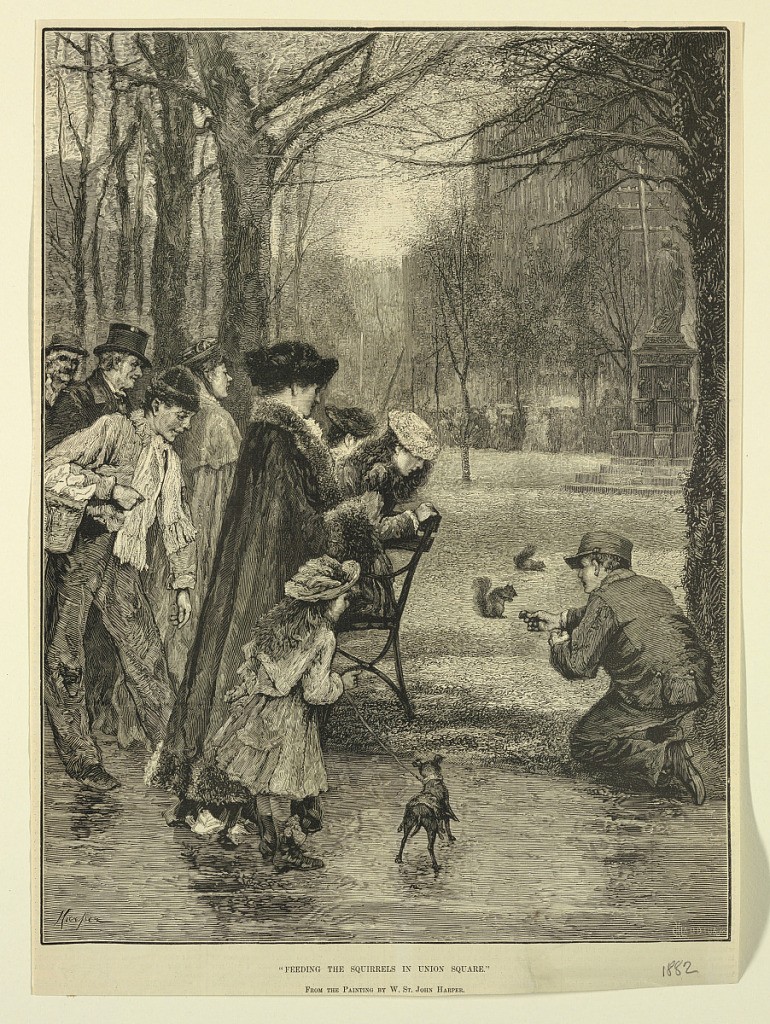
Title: Feeding the Squirrels in Union Square
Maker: H. Claudius
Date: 1882
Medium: Wood engraving on paper
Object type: Print
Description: A group of people watch a kneeling boy coax two squirrels with some food. Title below and artist's name. Illulstration from Harper's Weekly.